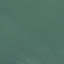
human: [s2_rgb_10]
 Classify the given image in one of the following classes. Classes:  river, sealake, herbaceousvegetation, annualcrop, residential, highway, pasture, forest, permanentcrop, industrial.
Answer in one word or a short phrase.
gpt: SeaLake